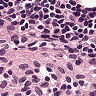
Metastatic tissue present: no